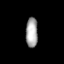
Tissue: prostate
Cell type: Myeloid cells
Senescence score: 0.6905
Nuclear area (px): 354
Mean DAPI intensity: 164.218